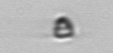
Label: Pyramimonas